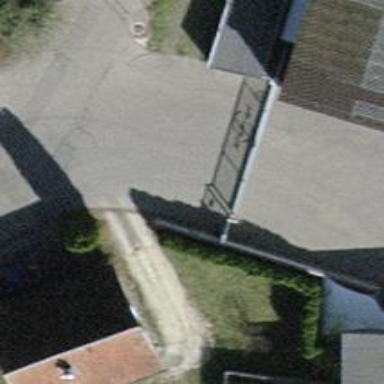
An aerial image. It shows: Gate.